Interaction volume radius: 10 \u00c5
Interaction volume height: 50 \u00c5
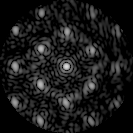
Disorder parameter: 0.3377